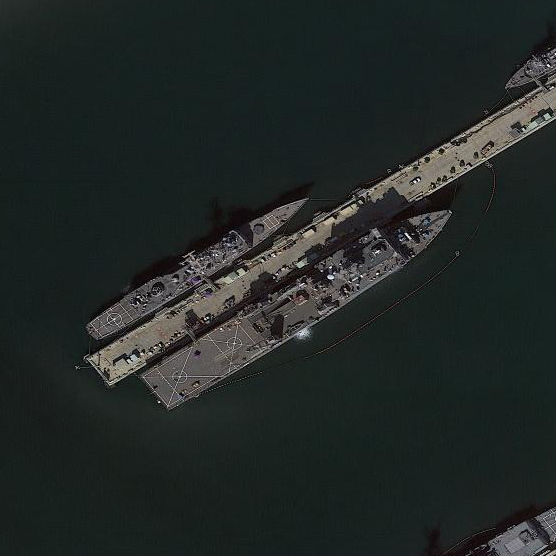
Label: Whitby_Island-class_dock_landing_ship